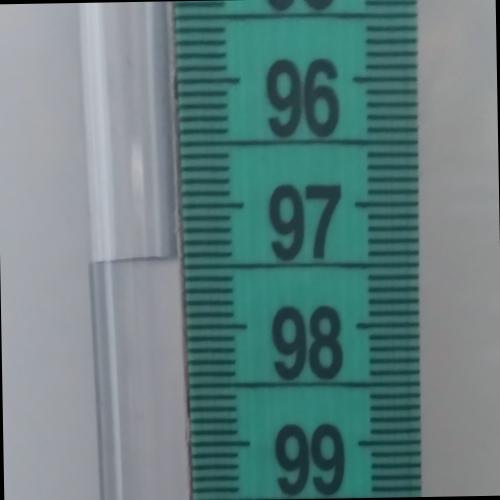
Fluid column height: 97.4 cm